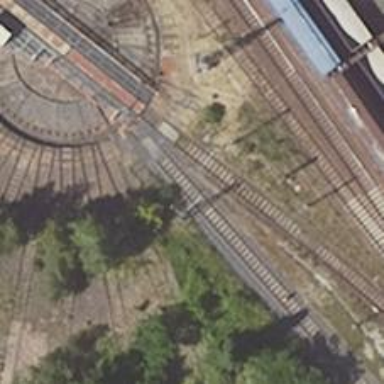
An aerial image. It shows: Railway signal.